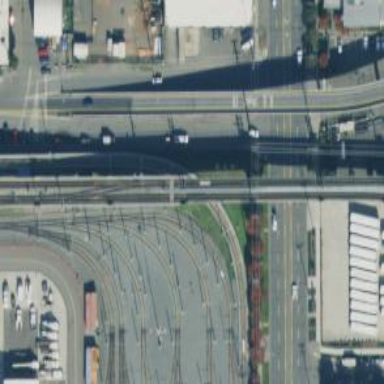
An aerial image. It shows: Light rail yard with electrified contact lines.